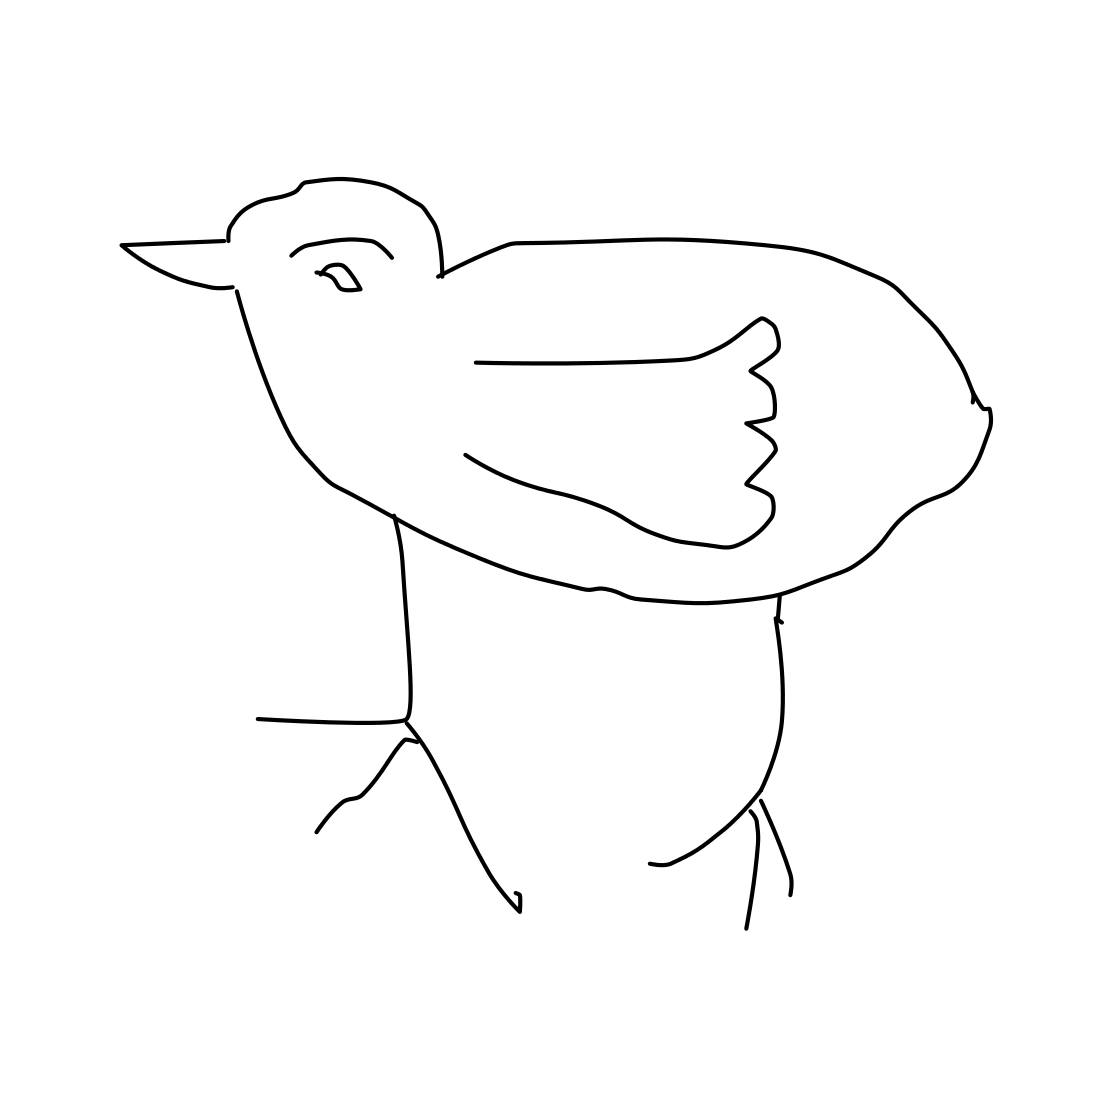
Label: parrot